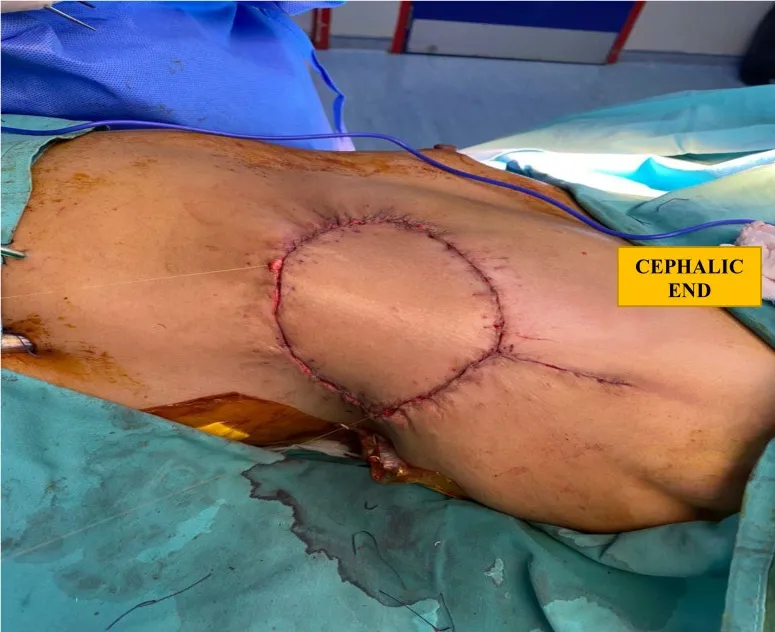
Closure of soft tissue defect, post reconstructed rib cage and mastectomy, with a latissimus dorsi flap.
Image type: medical_photograph (other_medical_photograph)